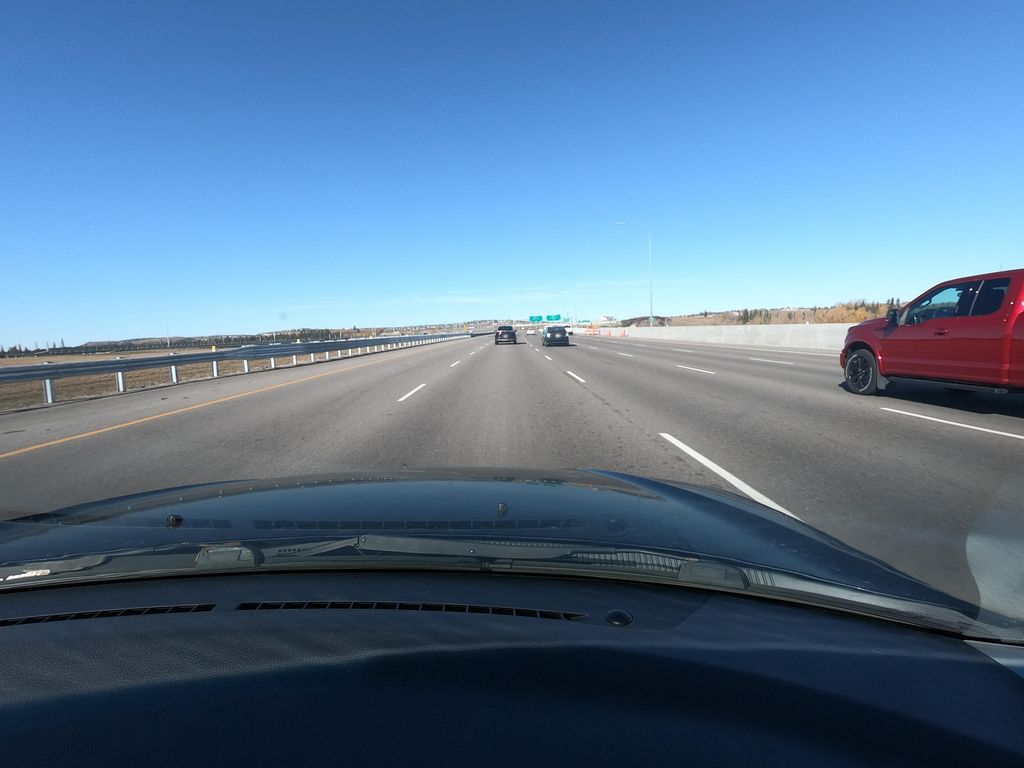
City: calgary